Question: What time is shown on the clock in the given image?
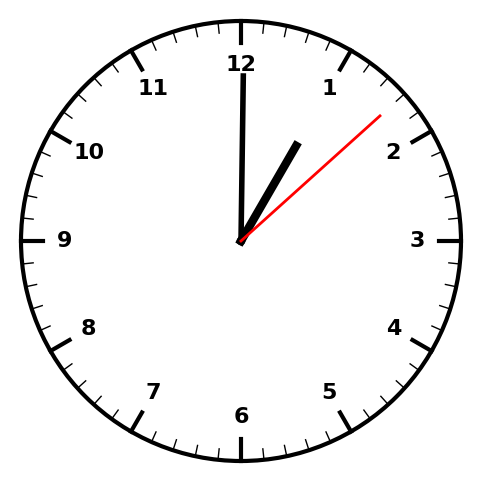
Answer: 01:00:08